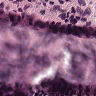
Metastatic tissue present: no